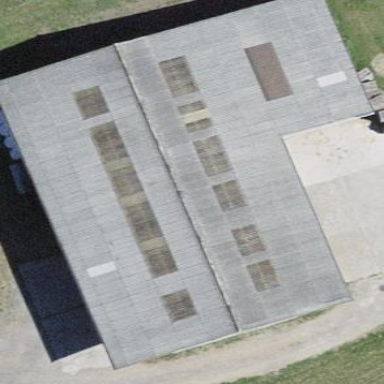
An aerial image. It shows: Rural barn.